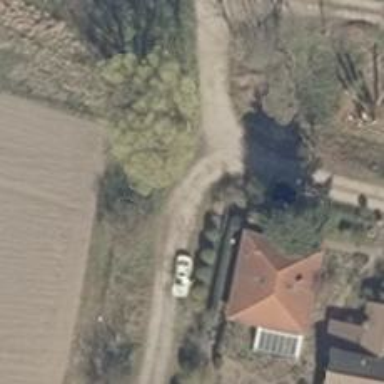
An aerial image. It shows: Gravel residential road.